Field crop: tomato
Growth stage: 1
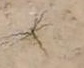
Species: cyperus